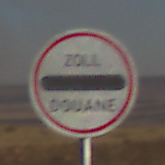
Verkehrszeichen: Zollstelle
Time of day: MorningAfternoon
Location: Outdoor (Nature)
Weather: Clear
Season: NotSpecified
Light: Natural